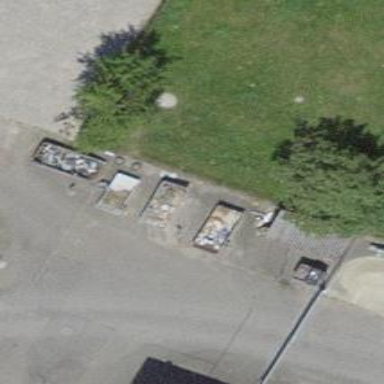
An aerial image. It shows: Recycling center for various types of waste.